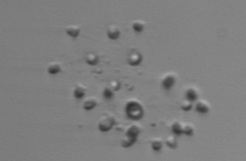
Label: Parvicorbicula_socialis